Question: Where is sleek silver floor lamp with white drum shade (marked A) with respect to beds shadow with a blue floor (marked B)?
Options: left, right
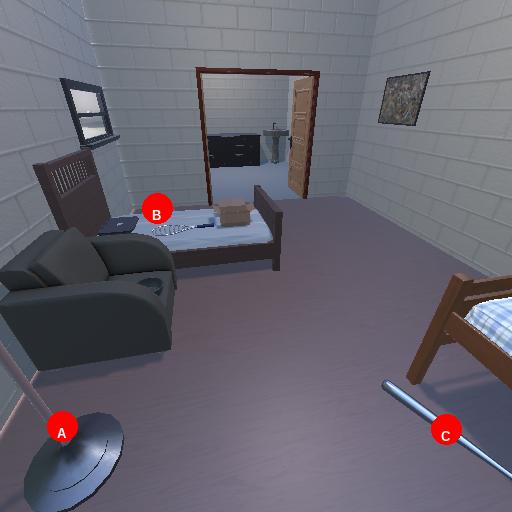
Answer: left